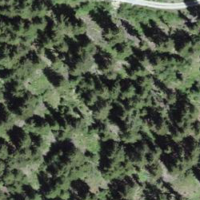
EUNIS habitat code: 43
Species observed at this site:
Epipactis atrorubens